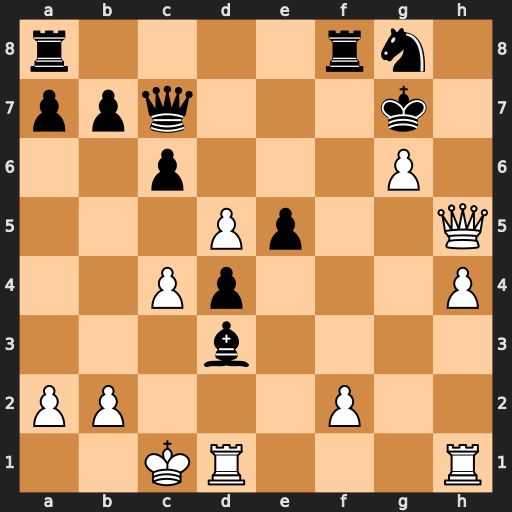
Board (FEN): r4rn1/ppq3k1/2p3P1/3Pp2Q/2Pp3P/3b4/PP3P2/2KR3R
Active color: w
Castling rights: -
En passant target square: -
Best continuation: Qh7+ Kf6 Qxc7